Interaction volume radius: 5 \u00c5
Interaction volume height: 20 \u00c5
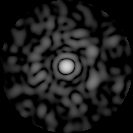
Disorder parameter: 0.8008